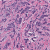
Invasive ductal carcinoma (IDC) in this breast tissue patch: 1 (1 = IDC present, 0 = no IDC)